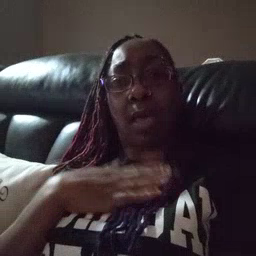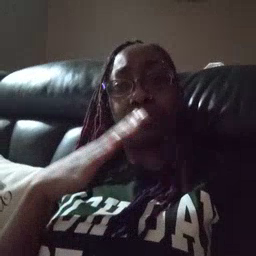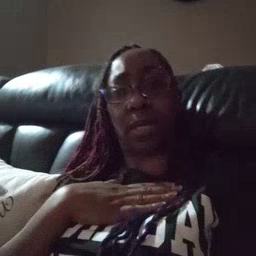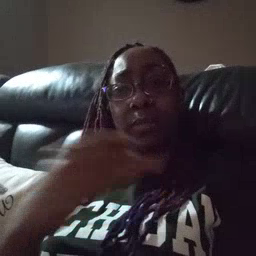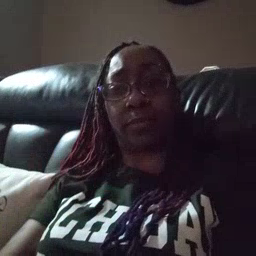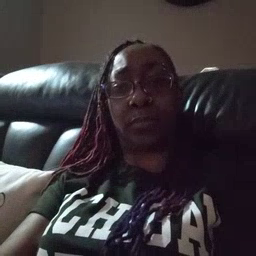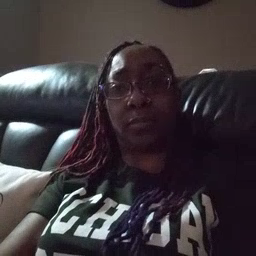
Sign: minemy